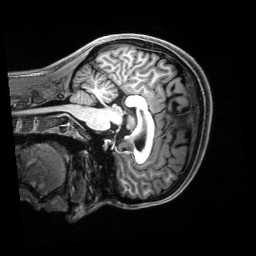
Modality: T1w
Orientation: sagittal
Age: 19
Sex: female
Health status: healthy
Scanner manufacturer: siemens
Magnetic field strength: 3 T
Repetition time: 2.5 s
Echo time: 0.00222 s